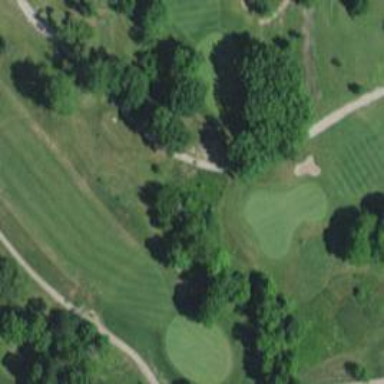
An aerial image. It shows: Path for both roads and golfers.